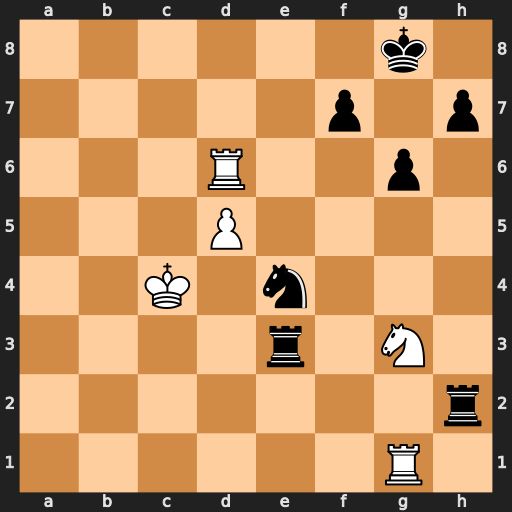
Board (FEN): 6k1/5p1p/3R2p1/3P4/2K1n3/4r1N1/7r/6R1
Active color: w
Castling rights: -
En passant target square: -
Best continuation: Rd8+ Kg7 Nf5+ Kf6 Nxe3